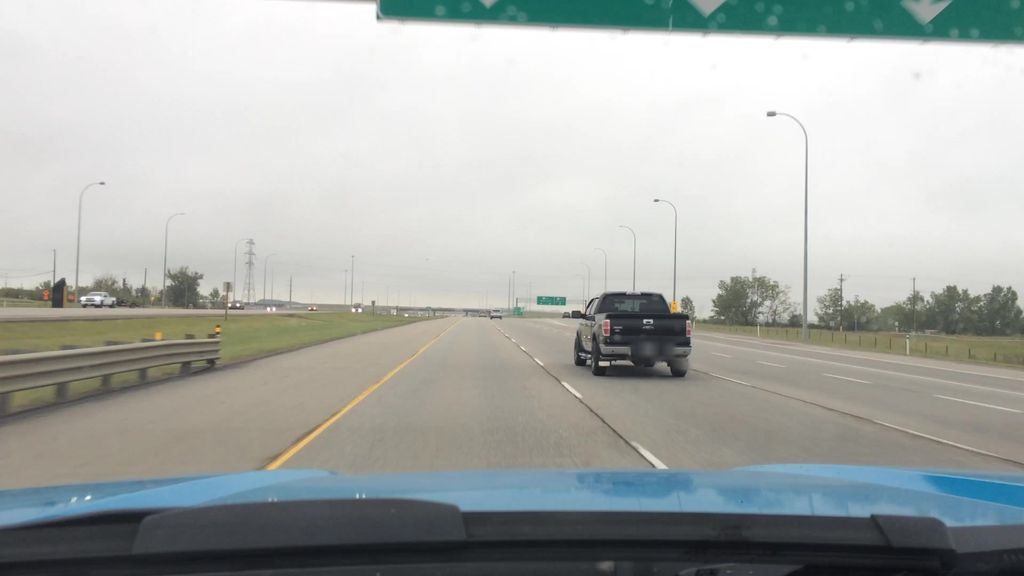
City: calgary